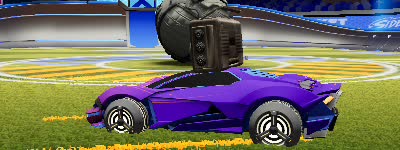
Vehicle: werewolf